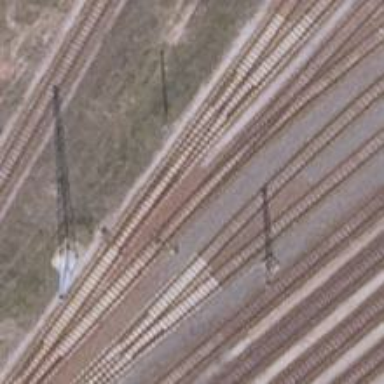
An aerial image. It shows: Railway switch.